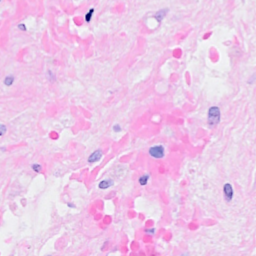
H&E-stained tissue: Breast